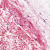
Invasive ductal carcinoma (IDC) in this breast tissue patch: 0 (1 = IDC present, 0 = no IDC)